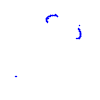
Particle: proton